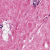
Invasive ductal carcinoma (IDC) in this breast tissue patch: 0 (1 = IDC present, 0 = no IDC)